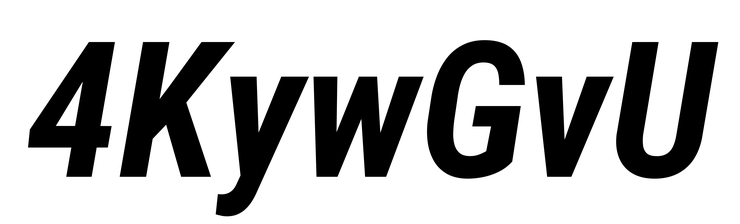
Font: Roboto-Italic_Condensed_Bold_Italic